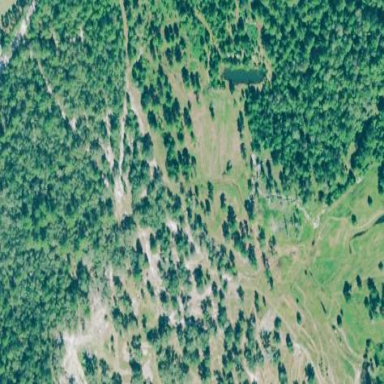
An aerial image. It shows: Mixed leaf woodland.